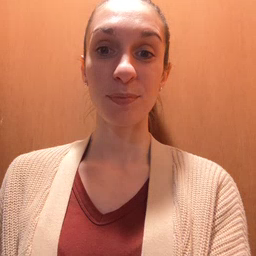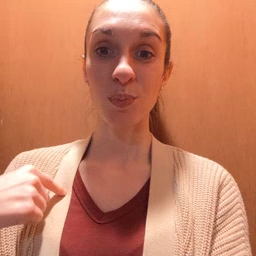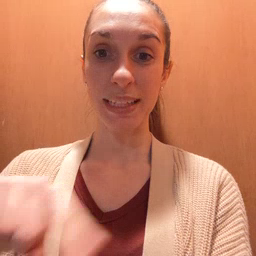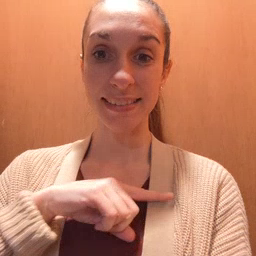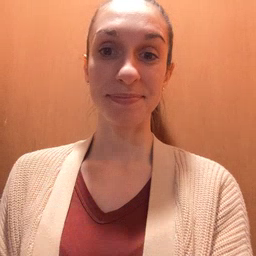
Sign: weus